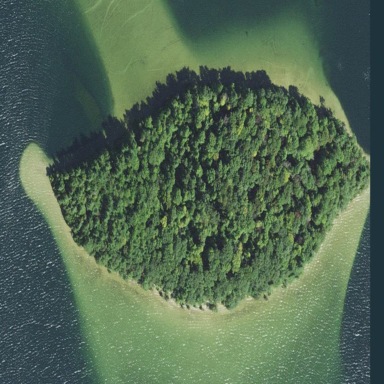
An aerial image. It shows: Island designated as nature reserve.